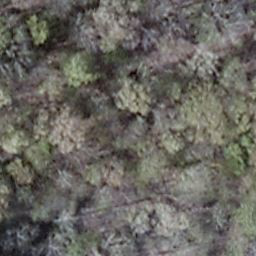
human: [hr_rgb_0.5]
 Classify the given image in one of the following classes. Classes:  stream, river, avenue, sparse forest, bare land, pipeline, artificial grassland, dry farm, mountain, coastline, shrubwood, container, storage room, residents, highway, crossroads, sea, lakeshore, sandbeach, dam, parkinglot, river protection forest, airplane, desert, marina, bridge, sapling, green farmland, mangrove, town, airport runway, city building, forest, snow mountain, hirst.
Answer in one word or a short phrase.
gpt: shrubwood